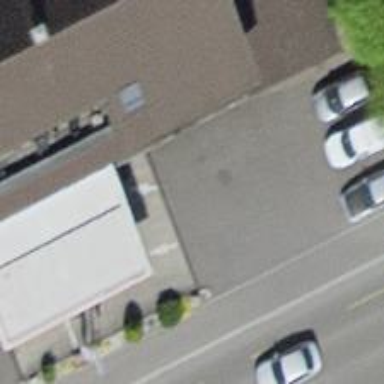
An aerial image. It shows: Fuel vending amenity.